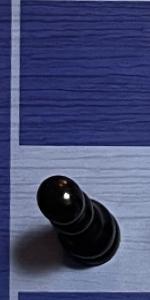
Label: Pawn_Black